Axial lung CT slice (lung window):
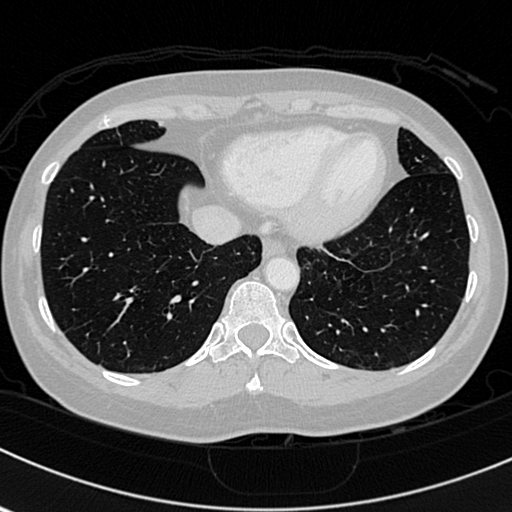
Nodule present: no